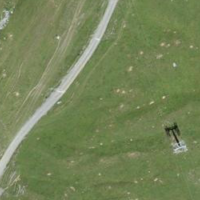
EUNIS habitat code: 23
Species observed at this site:
Euphorbia cyparissias